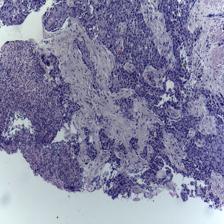
Diagnosis: OSCC